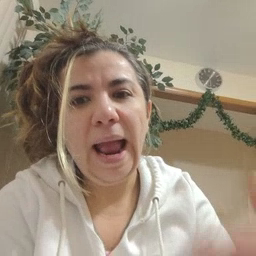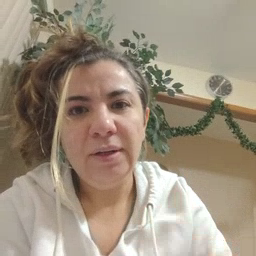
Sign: haveto